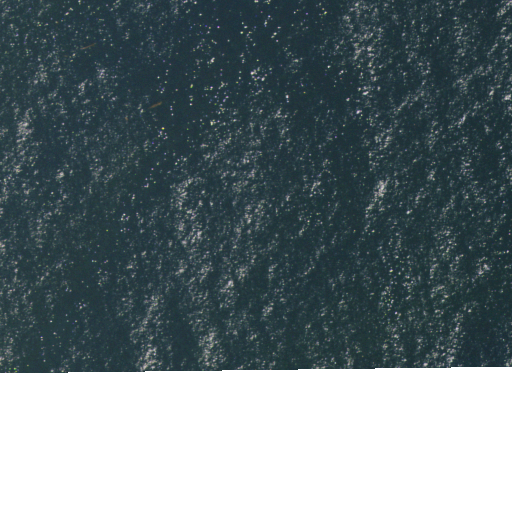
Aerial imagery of valley in California named Catalina Canyon containing only unknown